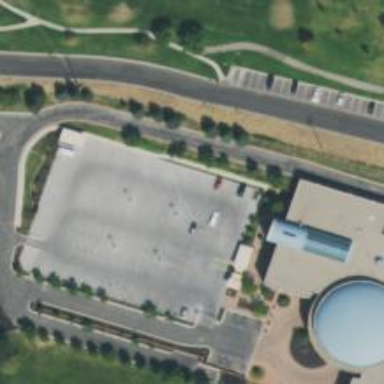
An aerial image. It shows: Parking space is available.